Question: I use Android Studio. I want try GCM like this tutorial. My Android SDK tools 22.6.
But I cant see Google Cloud Messaging for Android Library.
I install new SDK but again I cant see.
My sdk image.
Please Help.
Thank you.
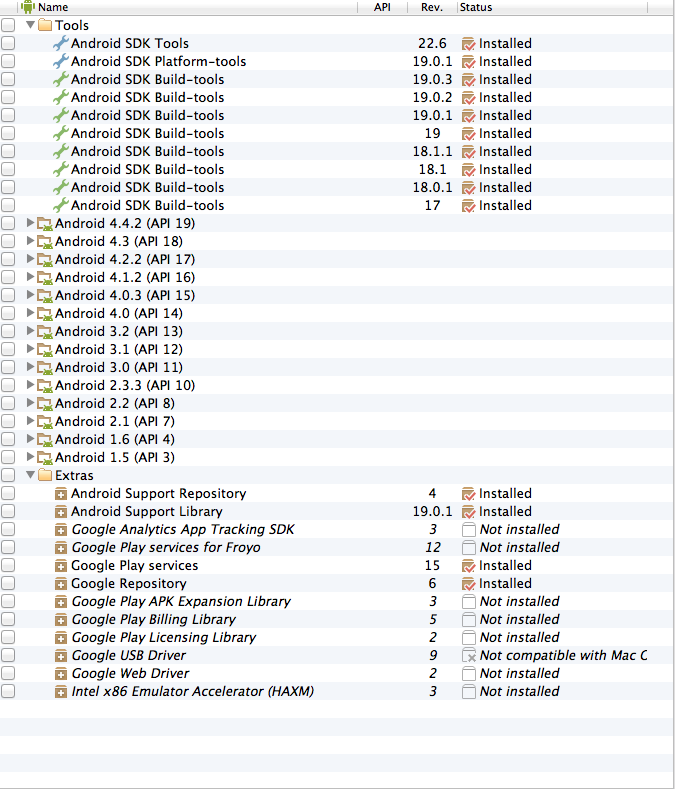
Answer: It's now part of the play services. I guess you need to find a new tutorial.